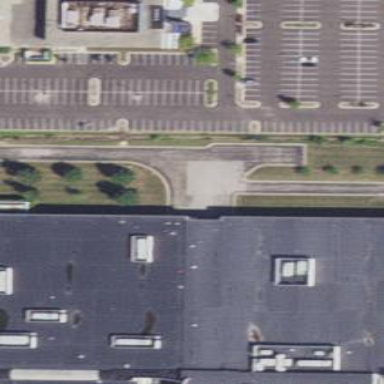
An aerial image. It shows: Commercial building.